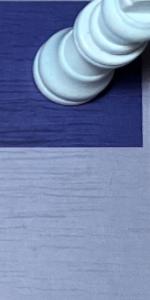
Label: Empty